Question: Application Flow Image (Cannot post directly - not enough reputation yet)

We are creating an application that manages our products. We have several types of a products (1) and each type of product has dozens of those type (2) (ex. Videos).
We have an xml files on our website that holds all the information for each product. When a user selects the type of product (1) it reaches out to our website to download the xml file which populates the product list (2). The user then selects the product from the list which then passes the information to the product single activity (3).
Oh philosophy was when creating the application to create a place where the user can download the product and materials connected to it, but have the application manage which products you have downloaded. You download everything you need so when you don't have internet connection you are still able to use the application and view the products you have downloaded.
Some of the products in our app are fairly large and require an extended amount of time to download. When a user is on the product single activity (3) they can download the products and when a configuration change happens we understand we need to use fragments to maintain the progress bar and text on the button.
We don't want to just cancel the download for the user.
1. It takes quite a while for the download to finish
2. We want the user to have the ability to download multiple products at once.
Not canceling the ASyncTask actually lets it continue running when the user hits the back button and even allows us to send Toast messages to show that it is still running. The problem comes in when the user navigates back to the activity the UI doesn't show the file is still downloading because we lost the reference to the ASyncTask that is running.
We are trying to come up with a solution so that the user can back out of the product single activity (3) and come back to it later and see the status of an ASyncTask if it was started earlier. The problem is if the activity is destroyed how do we hold on to a reference to the ASyncTask or Fragment.
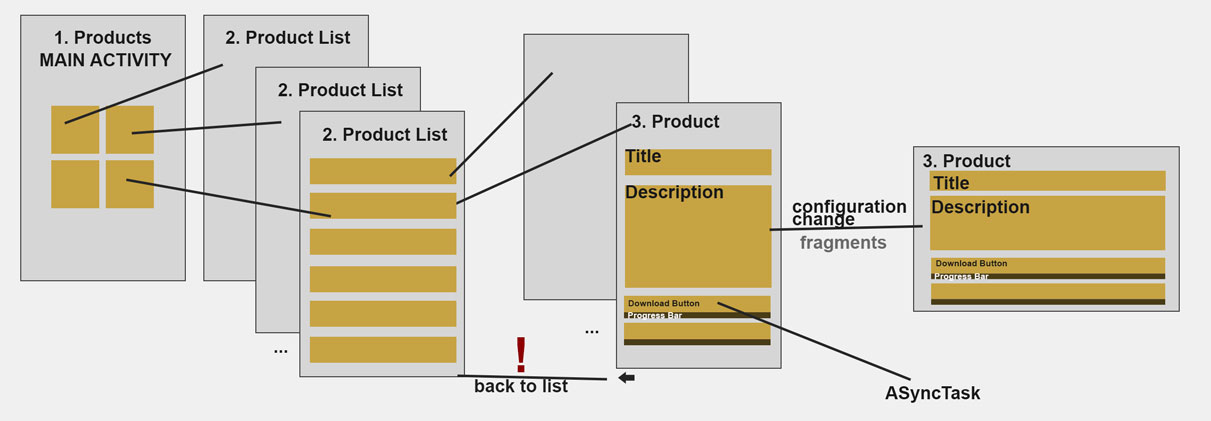
Answer: The solution to your problem would be to use services. Services in Android are designed to be long running background tasks. Although you can't directly hook into the UI thread from services, you can use Handlers to post to the UI. Your service will stay around as long as they are needed (Android kills them only under low memory conditions and even then tries to stay away from the running ones).
AsyncTask is designed to be used only for short operations. It is possible to use it with some changes to run longer processes but Android prefers to not do it that way. Android specifically tries to steer you to use background threads and processes.
The problems that you are seeing are because AsyncTask (generally being defined from within the activity class) are tied to the Activity itself and maintains a reference to it. But when an activity goes to the background and has remained in the background for some time, the activity may be destroyed and GC'd at which point, the AsyncTask loses its reference to the parent. With services, it will not matter whether your activity is still available or not. You can connect to the service anytime you want and then query the service to find the status of the download.